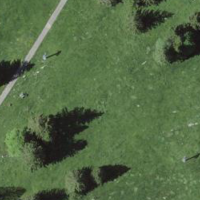
EUNIS habitat code: 52
Species observed at this site:
Certhia brachydactyla
Dendrocopos major
Fringilla coelebs
Erithacus rubecula
Emberiza citrinella
Columba palumbus